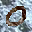
Label: 0